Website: apple
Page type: cart
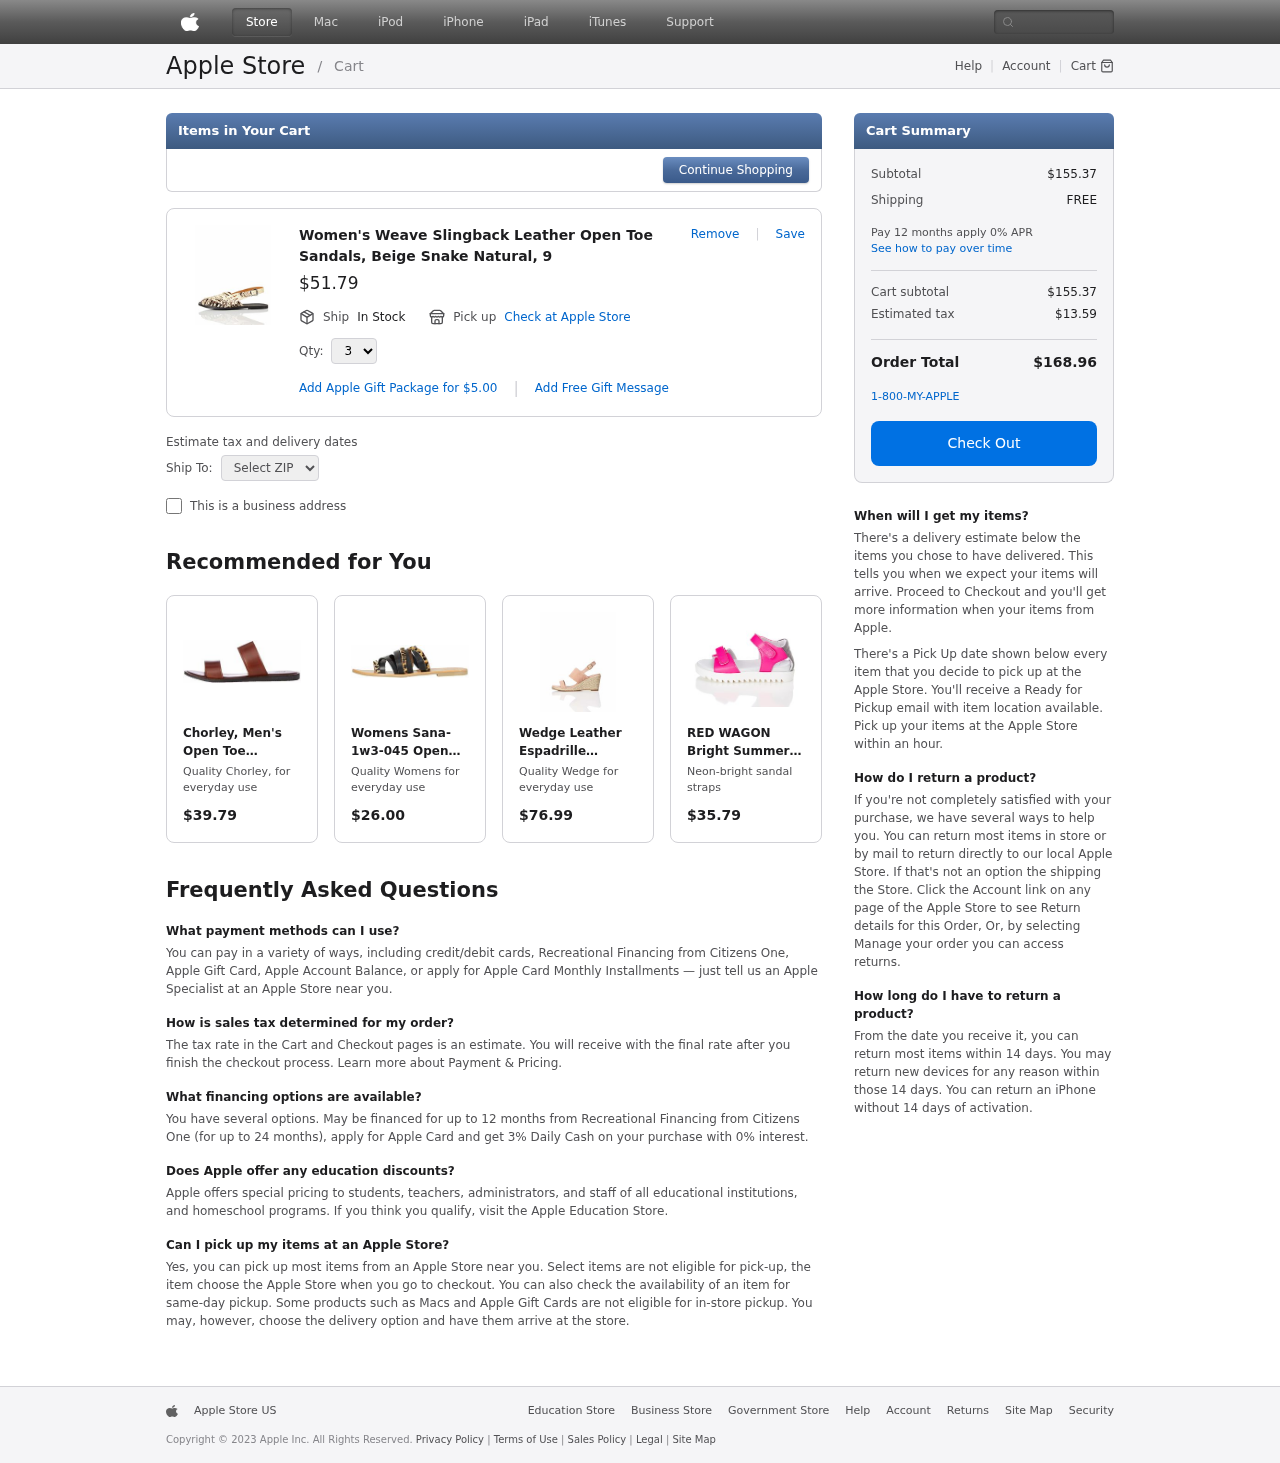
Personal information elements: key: PII_POSTCODE
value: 46386
Product elements: key: PRODUCT1_NAME
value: Women's Weave Slingback Leather Open Toe Sandals, Beige Snake Natural, 9
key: PRODUCT1_PRICE
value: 51.79
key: PRODUCT1_QUANTITY
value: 3
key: PRODUCT2_DESC
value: Quality Chorley, for everyday use
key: PRODUCT2_NAME
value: Chorley, Men's Open Toe Sandals
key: PRODUCT2_PRICE
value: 39.79
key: PRODUCT3_DESC
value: Quality Womens for everyday use
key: PRODUCT3_NAME
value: Womens Sana-1w3-045 Open Toe Sandals
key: PRODUCT3_PRICE
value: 26
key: PRODUCT4_DESC
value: Quality Wedge for everyday use
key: PRODUCT4_NAME
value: Wedge Leather Espadrille Women's Peeptoe Sandals
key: PRODUCT4_PRICE
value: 76.99
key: PRODUCT5_DESC
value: Neon-bright sandal straps
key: PRODUCT5_NAME
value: RED WAGON Bright Summer Velcro Strap, Girls’ Ankle Strap Sandals
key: PRODUCT5_PRICE
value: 35.79
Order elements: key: ORDER_SUBTOTAL
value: $155.37
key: ORDER_SHIPPING_COST
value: FREE
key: ORDER_SUBTOTAL2
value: $155.37
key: ORDER_TAX
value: $13.59
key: ORDER_TOTAL
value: $168.96